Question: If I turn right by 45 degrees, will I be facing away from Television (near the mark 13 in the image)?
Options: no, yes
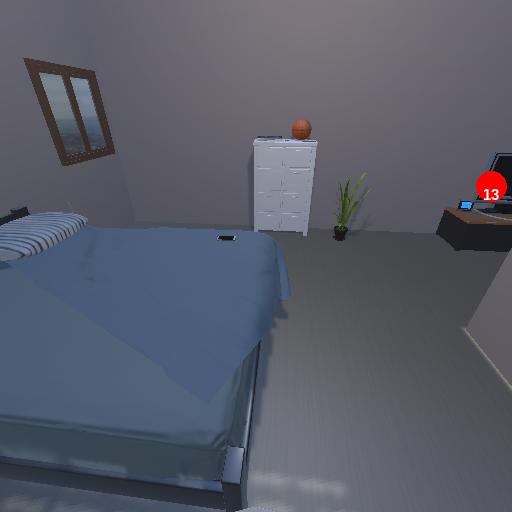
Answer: no